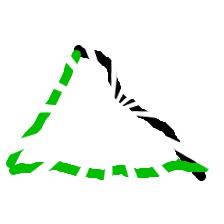
Shape: triangle